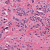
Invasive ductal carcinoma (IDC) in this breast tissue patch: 1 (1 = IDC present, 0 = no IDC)